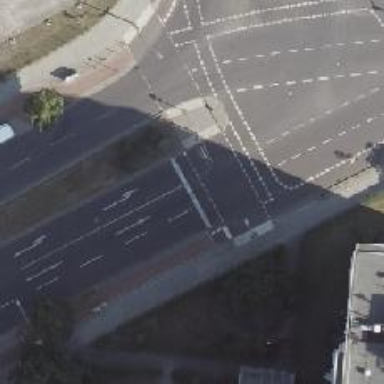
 classified as secondary road. It is dual carriageway."